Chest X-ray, PA view. Patient: 63 years old, sex M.
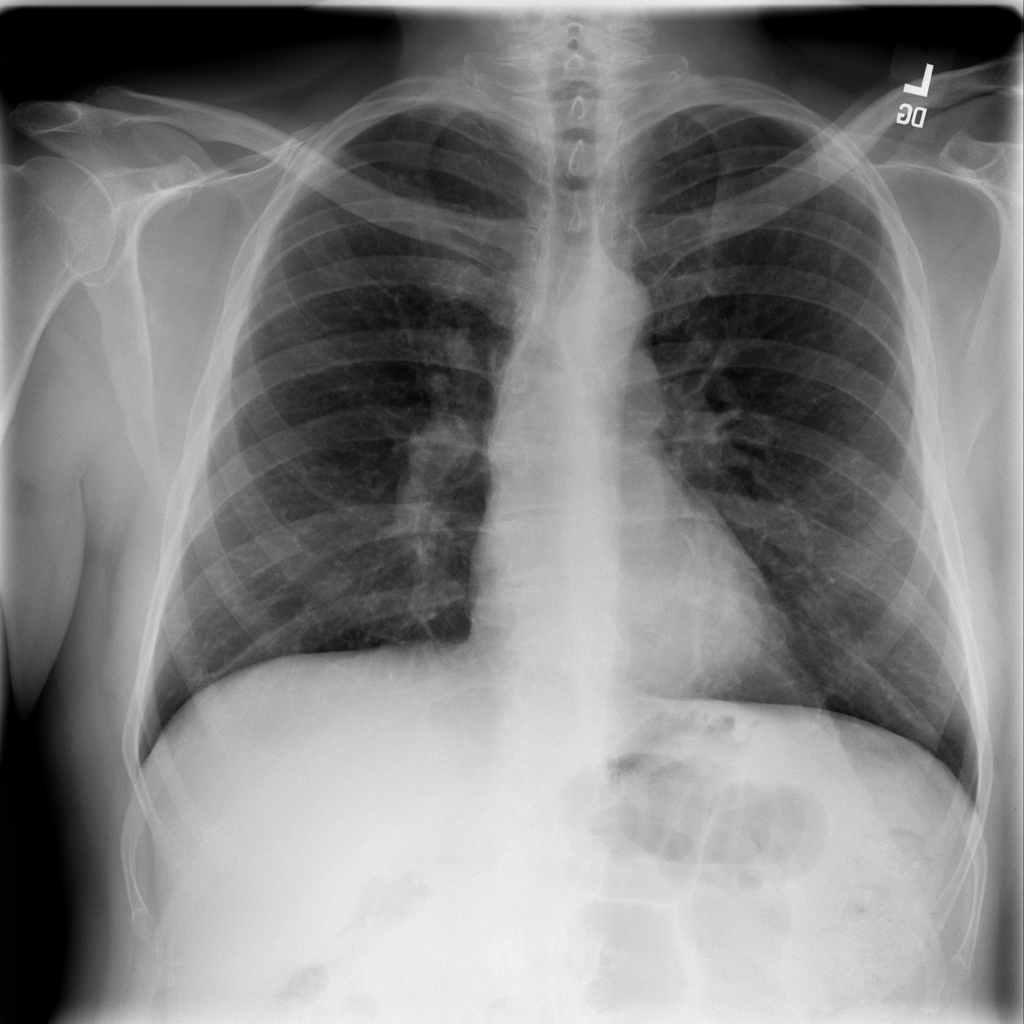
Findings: No Finding